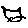
Label: cat